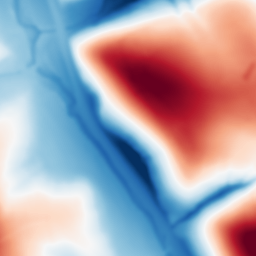
Category: multiscale
Decomposition family: dog_multiscale
Decomposition parameters: sigma_ratio: 2
n_scales: 5
base_sigma: 2
Upsampling method: bspline
Upsampling parameters: scale: 8
Upsampling scale: 8